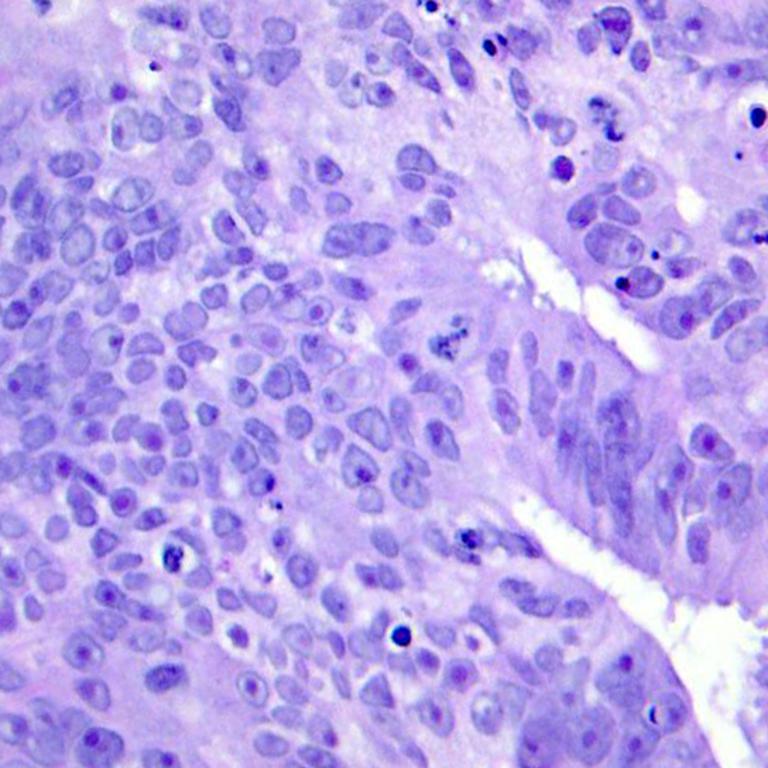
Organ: colon
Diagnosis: adenocarcinomas